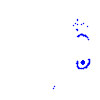
Particle: kaon